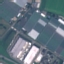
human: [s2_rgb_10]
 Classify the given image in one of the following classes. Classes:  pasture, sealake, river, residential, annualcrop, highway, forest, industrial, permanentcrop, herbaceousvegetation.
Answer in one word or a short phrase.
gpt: Industrial